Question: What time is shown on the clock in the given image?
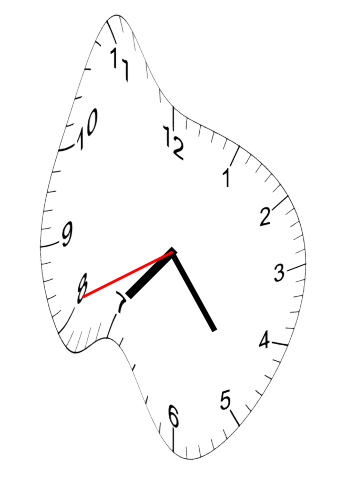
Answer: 07:23:41